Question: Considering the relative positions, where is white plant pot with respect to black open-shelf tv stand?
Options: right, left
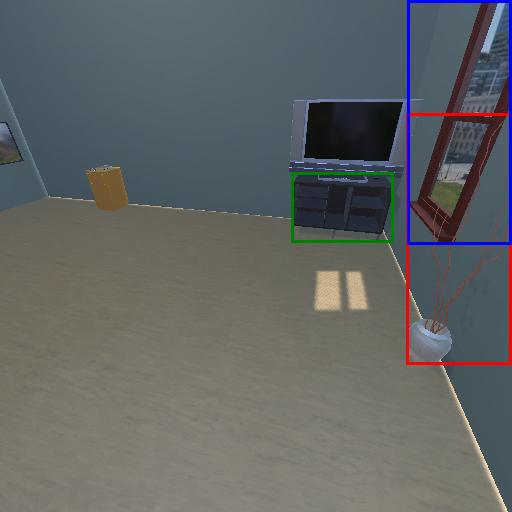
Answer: right